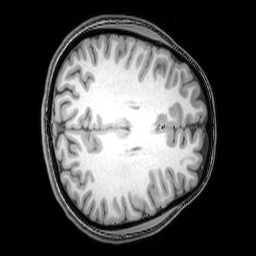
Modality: T1w
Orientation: axial
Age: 20
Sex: female
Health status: healthy
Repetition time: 0.081 s
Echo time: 0.037 s